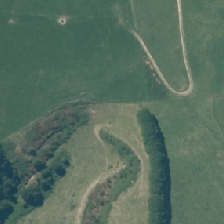
Land cover: low_producing_grassland